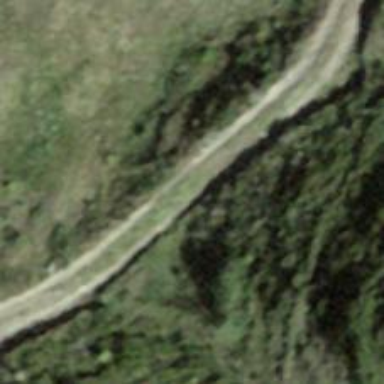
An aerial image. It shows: Unpaved track with grade 3 surface.